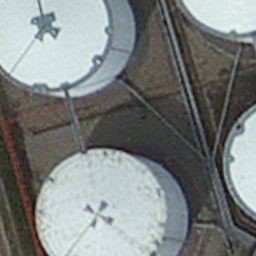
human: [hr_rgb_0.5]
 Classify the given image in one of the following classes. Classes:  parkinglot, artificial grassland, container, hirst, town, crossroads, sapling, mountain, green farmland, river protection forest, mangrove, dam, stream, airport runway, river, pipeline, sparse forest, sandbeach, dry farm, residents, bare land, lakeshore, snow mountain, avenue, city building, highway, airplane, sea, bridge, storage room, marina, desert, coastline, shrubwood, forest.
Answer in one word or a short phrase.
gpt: storage room